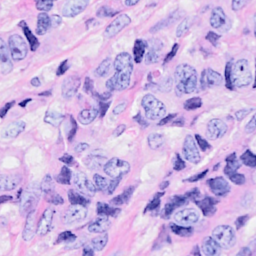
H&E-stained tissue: Breast